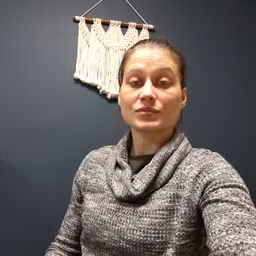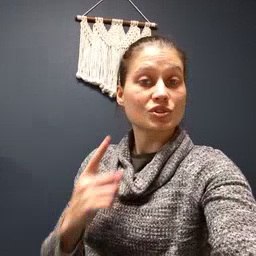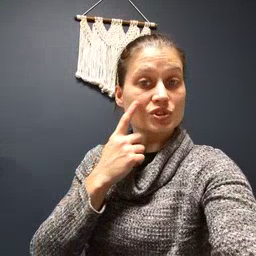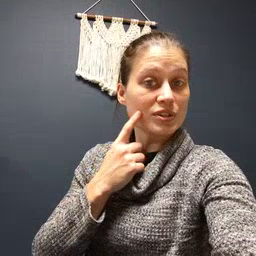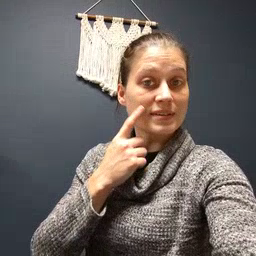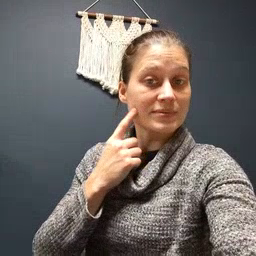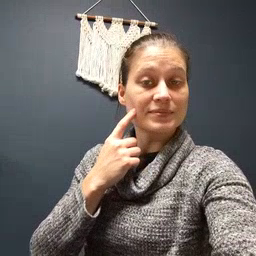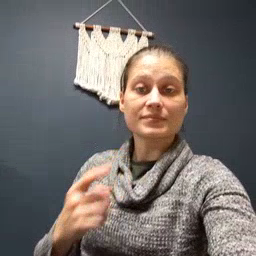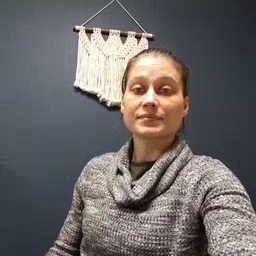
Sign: cheek